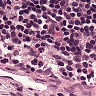
Metastatic tissue present: no